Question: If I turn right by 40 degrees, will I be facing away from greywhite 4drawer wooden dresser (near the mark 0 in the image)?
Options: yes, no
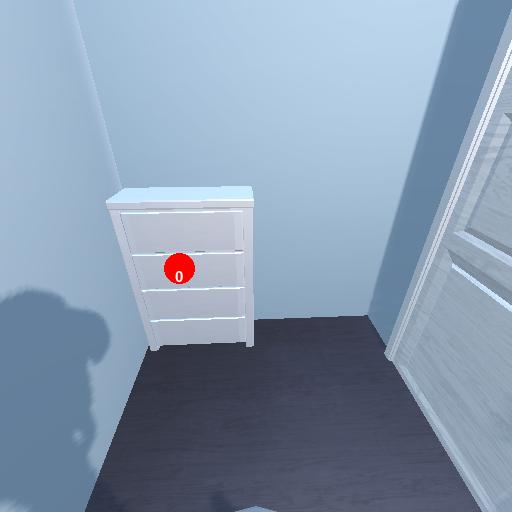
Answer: yes